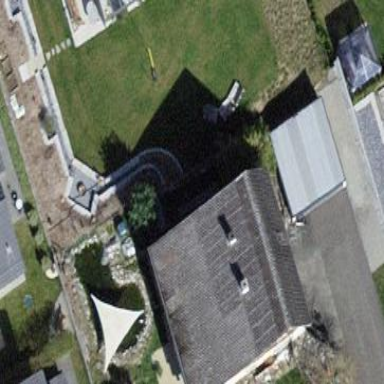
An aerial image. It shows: Building with tiled roof.